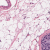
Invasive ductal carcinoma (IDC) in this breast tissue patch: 0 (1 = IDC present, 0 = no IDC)